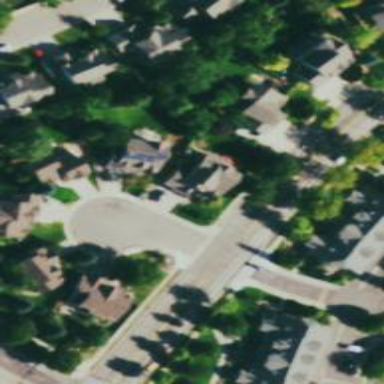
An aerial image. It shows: Residential road with asphalt surface.